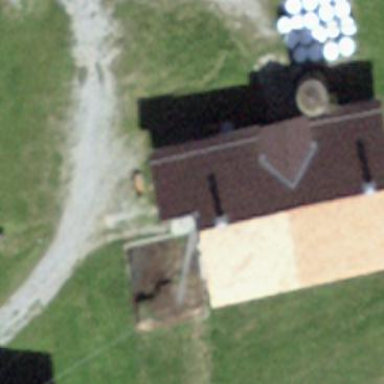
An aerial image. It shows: Rural barn.